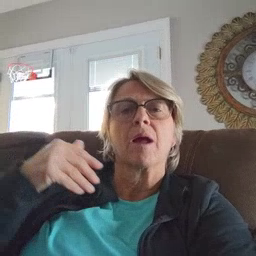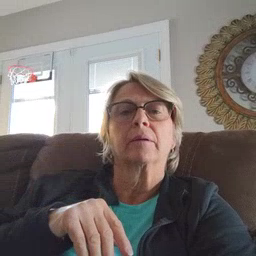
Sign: zebra